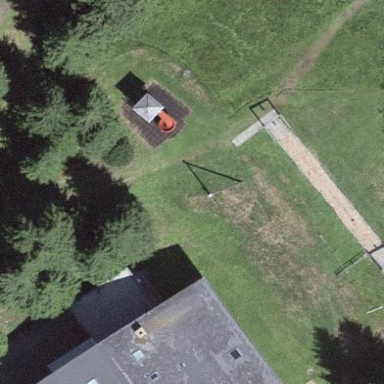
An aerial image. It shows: Playground area for leisure land.